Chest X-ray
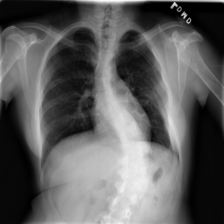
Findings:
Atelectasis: negative
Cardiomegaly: negative
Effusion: negative
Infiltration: negative
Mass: negative
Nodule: negative
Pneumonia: negative
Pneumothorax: negative
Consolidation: negative
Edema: negative
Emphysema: negative
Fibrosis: negative
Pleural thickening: negative
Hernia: negative